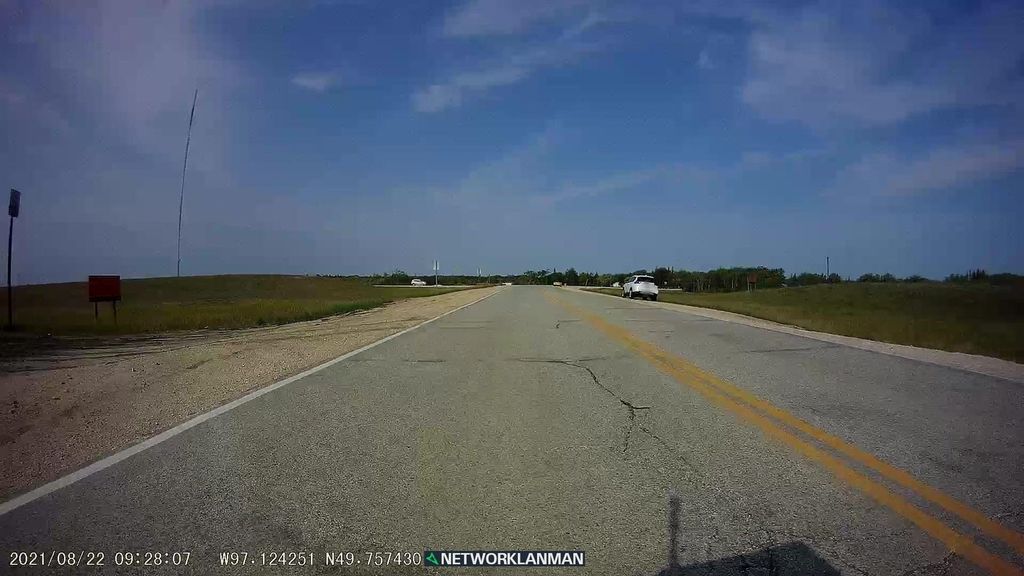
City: winnipeg